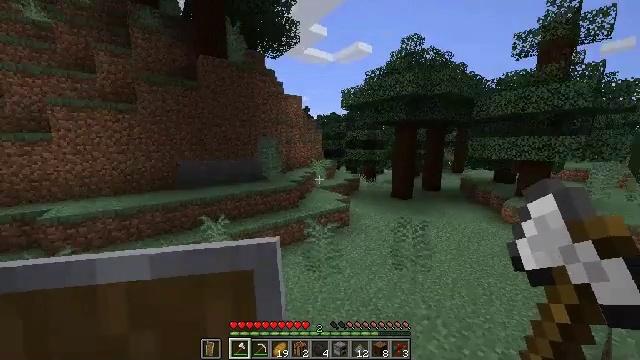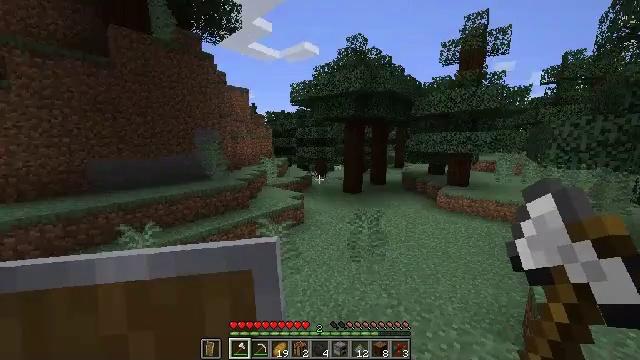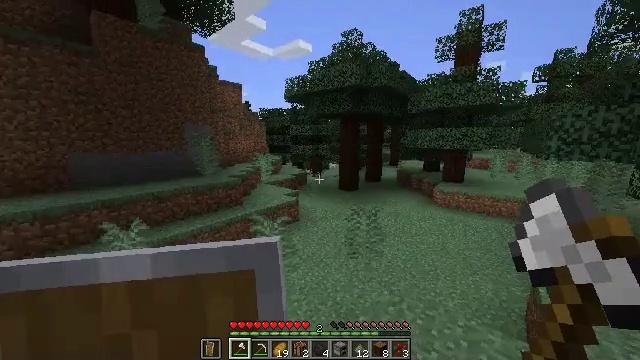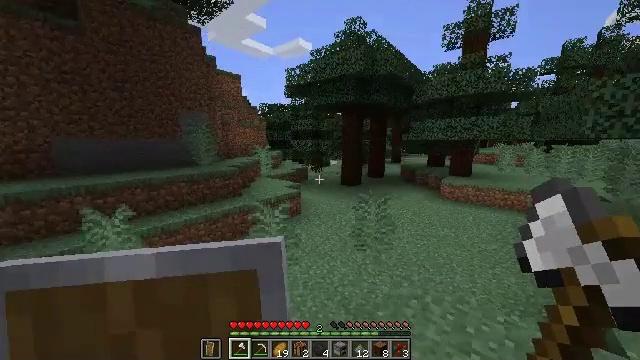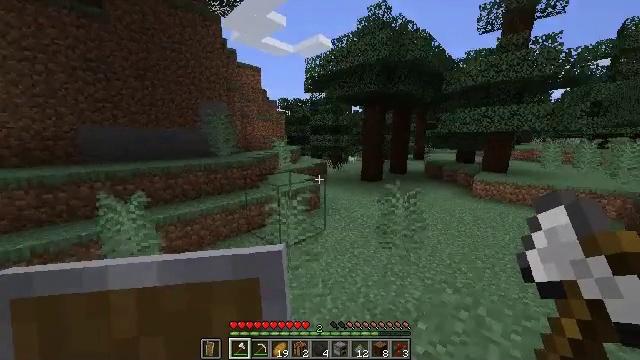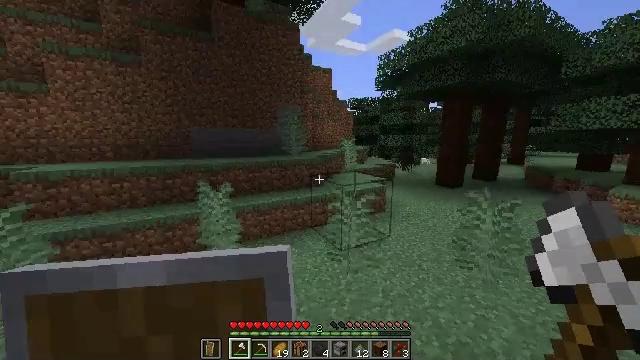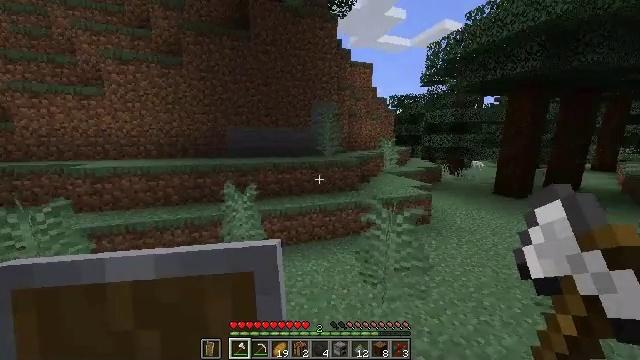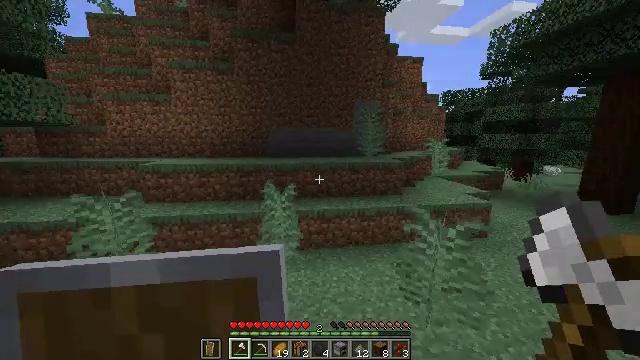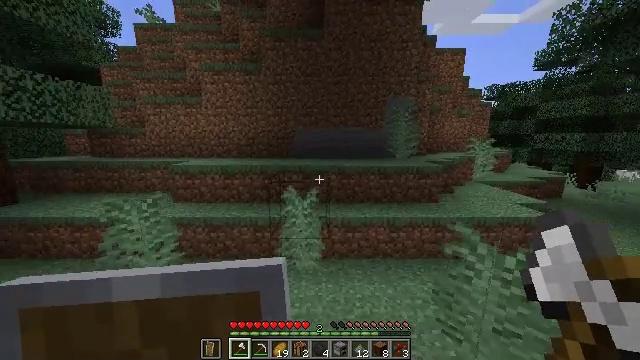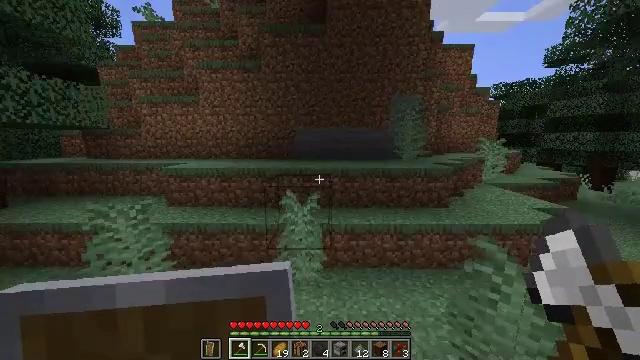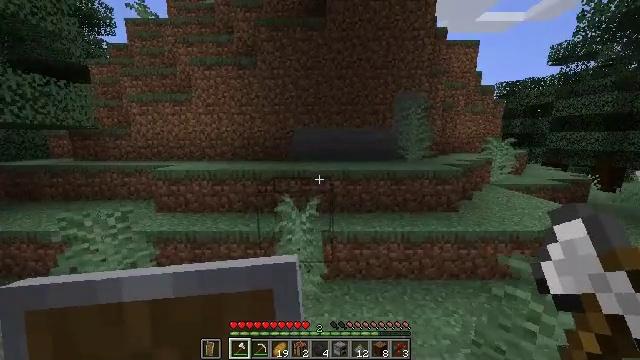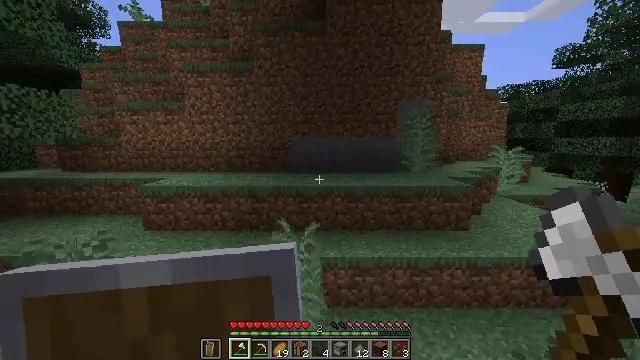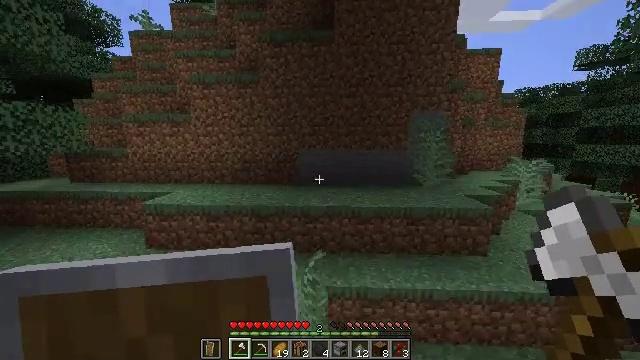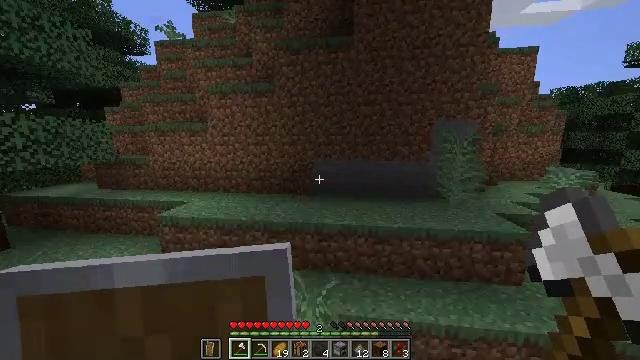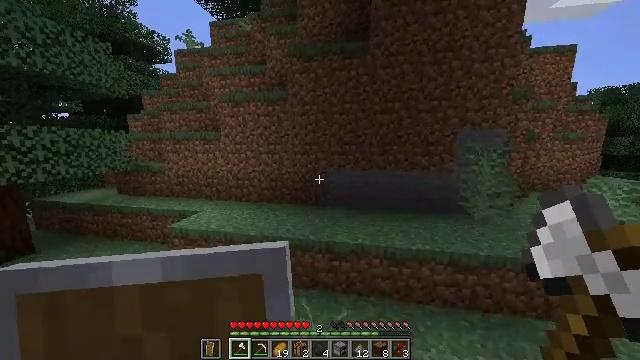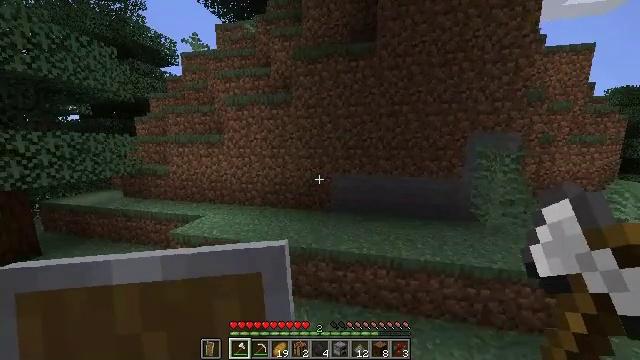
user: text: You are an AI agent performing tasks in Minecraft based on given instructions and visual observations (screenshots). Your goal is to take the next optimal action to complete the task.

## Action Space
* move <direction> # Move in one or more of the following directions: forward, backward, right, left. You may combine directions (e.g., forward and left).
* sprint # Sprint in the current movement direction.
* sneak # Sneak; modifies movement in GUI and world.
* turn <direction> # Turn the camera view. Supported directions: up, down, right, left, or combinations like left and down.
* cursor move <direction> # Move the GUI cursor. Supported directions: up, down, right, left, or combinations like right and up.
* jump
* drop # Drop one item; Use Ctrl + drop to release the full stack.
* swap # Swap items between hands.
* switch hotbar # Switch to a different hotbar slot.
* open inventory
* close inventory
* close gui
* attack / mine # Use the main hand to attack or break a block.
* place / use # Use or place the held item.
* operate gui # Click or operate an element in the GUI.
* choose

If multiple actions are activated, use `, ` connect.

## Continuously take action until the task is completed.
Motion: motion action
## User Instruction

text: Clear the sweet berry bush to collect the sweet berries.
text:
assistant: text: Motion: move forward, sprint, turn right, jump
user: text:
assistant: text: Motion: move forward, sprint, turn right, jump
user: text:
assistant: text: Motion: move forward, sprint, jump
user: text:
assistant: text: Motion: move forward, sprint, turn left, jump
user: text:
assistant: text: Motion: move forward, sprint, turn left
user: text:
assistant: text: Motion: move forward, sprint, turn left
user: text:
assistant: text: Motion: move forward, sprint, turn left
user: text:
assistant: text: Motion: move forward, sprint, turn left
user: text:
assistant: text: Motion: move forward, sprint
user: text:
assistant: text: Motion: move forward, sprint
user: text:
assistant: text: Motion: move forward, sprint, jump
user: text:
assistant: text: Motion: move forward, sprint, turn left, jump
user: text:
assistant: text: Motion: move forward, sprint, turn left, jump
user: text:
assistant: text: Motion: move forward, sprint, turn left, jump
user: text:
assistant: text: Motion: move forward, sprint, turn left, jump
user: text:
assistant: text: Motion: move forward, sprint, jump
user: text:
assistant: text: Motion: move forward, sprint, turn left, jump
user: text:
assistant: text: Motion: move forward, sprint, turn left, jump
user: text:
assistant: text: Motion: move forward, sprint, turn left, jump
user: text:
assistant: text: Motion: move forward, sprint, turn left, jump
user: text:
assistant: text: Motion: move forward, sprint, turn left, jump
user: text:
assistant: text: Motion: move forward, sprint, turn left, jump
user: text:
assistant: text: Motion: move forward, sprint, turn left, jump
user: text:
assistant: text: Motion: move forward, sprint, turn left, jump
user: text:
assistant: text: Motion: move forward, sprint, turn left, jump
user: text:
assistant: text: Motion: move forward, sprint, turn left, jump
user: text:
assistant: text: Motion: move forward, sprint, jump
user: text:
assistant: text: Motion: move forward, sprint, jump
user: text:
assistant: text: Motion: move forward, sprint, jump
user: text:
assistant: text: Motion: move forward, sprint, jump